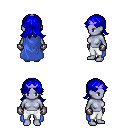
a pixel art fantasy rpg character, female body template, dark elf, purple skin, blue cape, white pants, blue loose hair, purple tiara, metal gloves, four views (front, back, left, right), 2x2 character sprite sheet, small pixel art, hard edges, no anti-aliasing